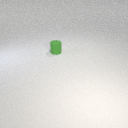
small green rubber cylinder